Question: We want to give permission to a for only one database. We followed the below steps:
1. We added the security group as login.
2. We added the security group as user to the database.
3. We gave SELECT permission on a schema to the security group.
Now, Security group members are able to use query window for writing queries and switch database using 'USE Databasename;' command. But, still Sql Server Management Studio is not showing the database in the databases node.
The databases node just shows the system database as shown in the image below. What could be the reason for this? Unless, we give sysadmin permission, the members are not able to see the database in the databases node. They are using latest version of i.e., 17.

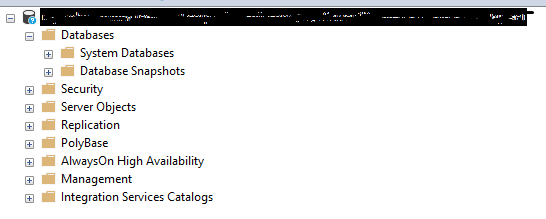
Answer: Have you removed the View Any Database permission from the Public role? If the Public role doesn't have the View Any Database permission an account has to be the owner of the DB to see it.